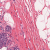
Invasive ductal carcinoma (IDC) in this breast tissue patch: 0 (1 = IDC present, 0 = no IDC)